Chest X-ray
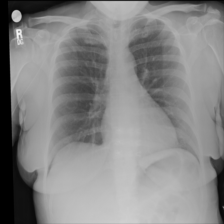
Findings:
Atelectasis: negative
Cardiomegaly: negative
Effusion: negative
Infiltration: negative
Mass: negative
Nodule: negative
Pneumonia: negative
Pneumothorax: negative
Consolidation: negative
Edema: negative
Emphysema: negative
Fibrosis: negative
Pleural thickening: negative
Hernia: negative